Question: The output, see how the character starts at the bottom when the other list ends:

'''
<table class="table">
<tr>
<th>Cast</th>
<th>Character</th>
</tr>
{% for cast in data[currentMovie]["cast"] %}
<tr>
<td>{{ cast }}</td>
{% endfor %}
{% for char in data[currentMovie]["character"] %}
<td>{{ char }}</td>
</tr>
{% endfor %}
</table>
'''
What I would like to know is how to get it so its side by side, as right now the character starts at the end of the cast list. Any help is appreciated! The output is is shown above.
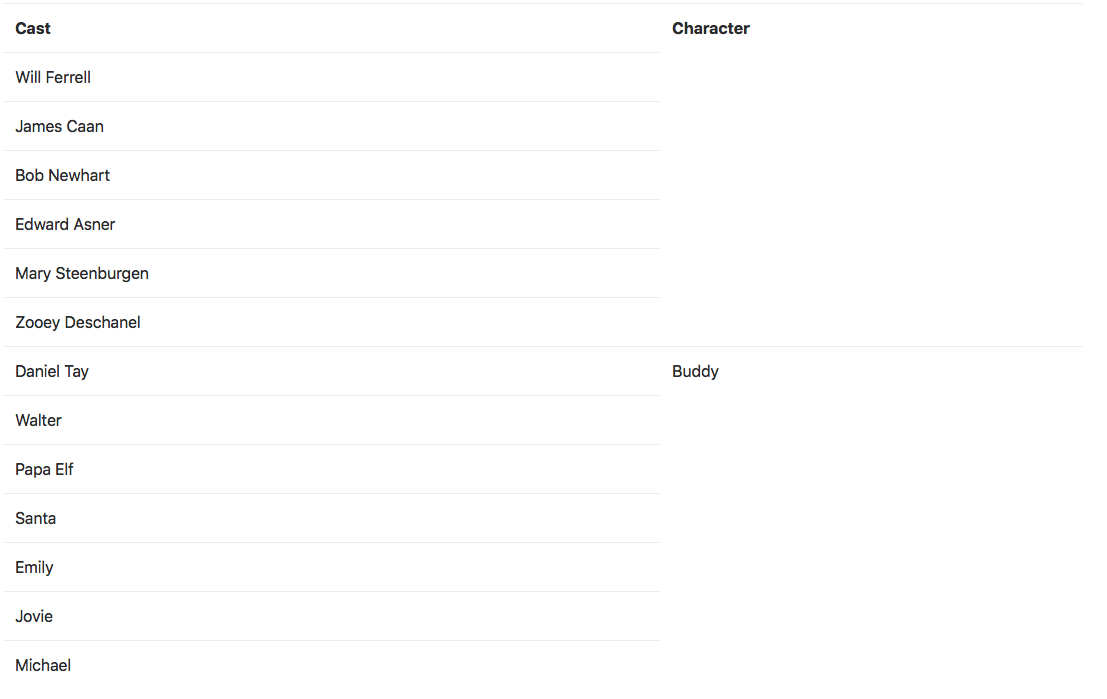
Answer: You are looping first "cast" and then "character". That is the issue.
you should loop both simultaneously like
'''
for cast, char in zip(data[currentMovie]["cast"], data[currentMovie]["character"])
'''